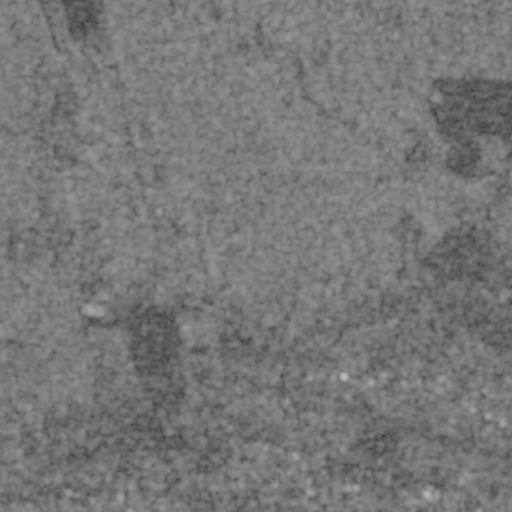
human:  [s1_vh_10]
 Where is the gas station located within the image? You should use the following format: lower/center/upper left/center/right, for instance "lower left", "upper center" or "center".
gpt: The gas station is located in the lower left of the image.
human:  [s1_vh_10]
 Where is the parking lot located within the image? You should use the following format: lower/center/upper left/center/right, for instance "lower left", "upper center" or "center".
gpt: The parking lot is located in the lower right of the image.
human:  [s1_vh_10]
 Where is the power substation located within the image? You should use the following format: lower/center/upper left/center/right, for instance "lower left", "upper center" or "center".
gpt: The power substation is located in the lower right of the image.
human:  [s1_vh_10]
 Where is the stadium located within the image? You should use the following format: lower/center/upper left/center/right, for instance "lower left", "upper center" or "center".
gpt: The stadium is located in the lower right of the image.
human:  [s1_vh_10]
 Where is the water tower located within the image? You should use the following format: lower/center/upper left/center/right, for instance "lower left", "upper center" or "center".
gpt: The water tower is located in the lower right of the image.
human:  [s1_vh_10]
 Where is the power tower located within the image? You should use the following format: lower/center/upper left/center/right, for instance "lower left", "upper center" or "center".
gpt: There is no power tower in the image.

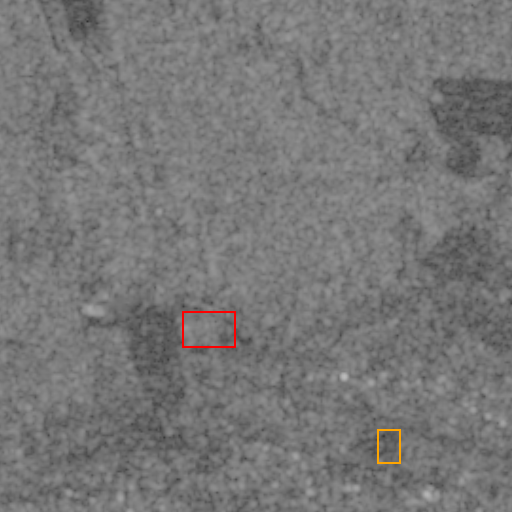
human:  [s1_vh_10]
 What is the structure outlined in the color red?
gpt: The structure outlined in red is a park.
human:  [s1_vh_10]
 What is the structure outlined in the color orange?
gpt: The structure outlined in orange is a stadium.
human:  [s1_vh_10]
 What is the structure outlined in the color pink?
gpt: There is no pink outline.